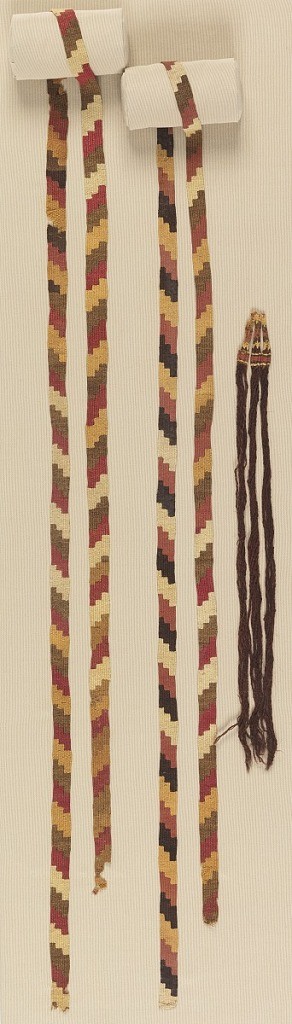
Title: Turban Band
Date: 11th–12th century
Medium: wool weft Technique: slit tapestry
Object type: Turban band
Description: Narrow slit tapestry strip with adjacent diagonal stepped repeats in white, rose reds, browns, golden yellow. One end finished with attached long tassel of brown wool yarns joined at top by a small piece of plaited casing, and the other with a wound casing in yellow, brown, red wool.